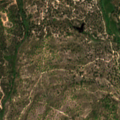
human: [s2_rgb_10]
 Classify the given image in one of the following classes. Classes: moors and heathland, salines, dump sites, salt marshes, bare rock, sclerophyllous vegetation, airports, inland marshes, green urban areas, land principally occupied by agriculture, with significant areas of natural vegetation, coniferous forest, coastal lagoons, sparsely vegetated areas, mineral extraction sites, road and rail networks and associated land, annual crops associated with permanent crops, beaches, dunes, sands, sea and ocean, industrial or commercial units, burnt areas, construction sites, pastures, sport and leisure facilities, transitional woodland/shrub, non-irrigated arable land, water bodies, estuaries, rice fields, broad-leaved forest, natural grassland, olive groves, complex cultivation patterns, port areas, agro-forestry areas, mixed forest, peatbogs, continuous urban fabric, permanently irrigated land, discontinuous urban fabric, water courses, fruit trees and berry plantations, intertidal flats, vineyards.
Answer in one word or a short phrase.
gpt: broad-leaved forest, transitional woodland/shrub